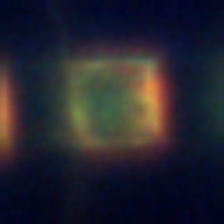
Taxon: Chaetoceros
Group: Diatoms